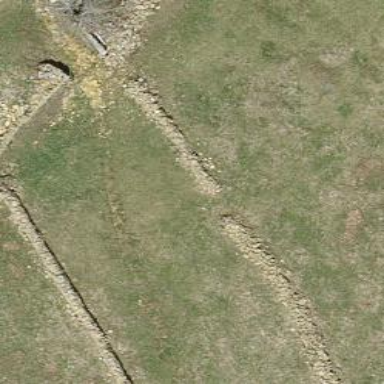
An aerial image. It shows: Wall made of dry stone.